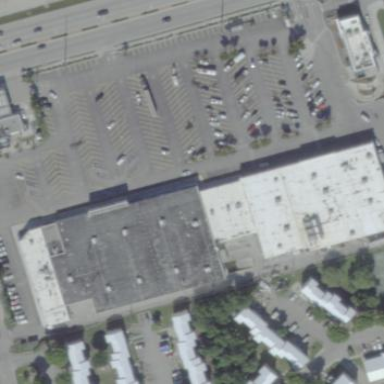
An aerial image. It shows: Retail area.